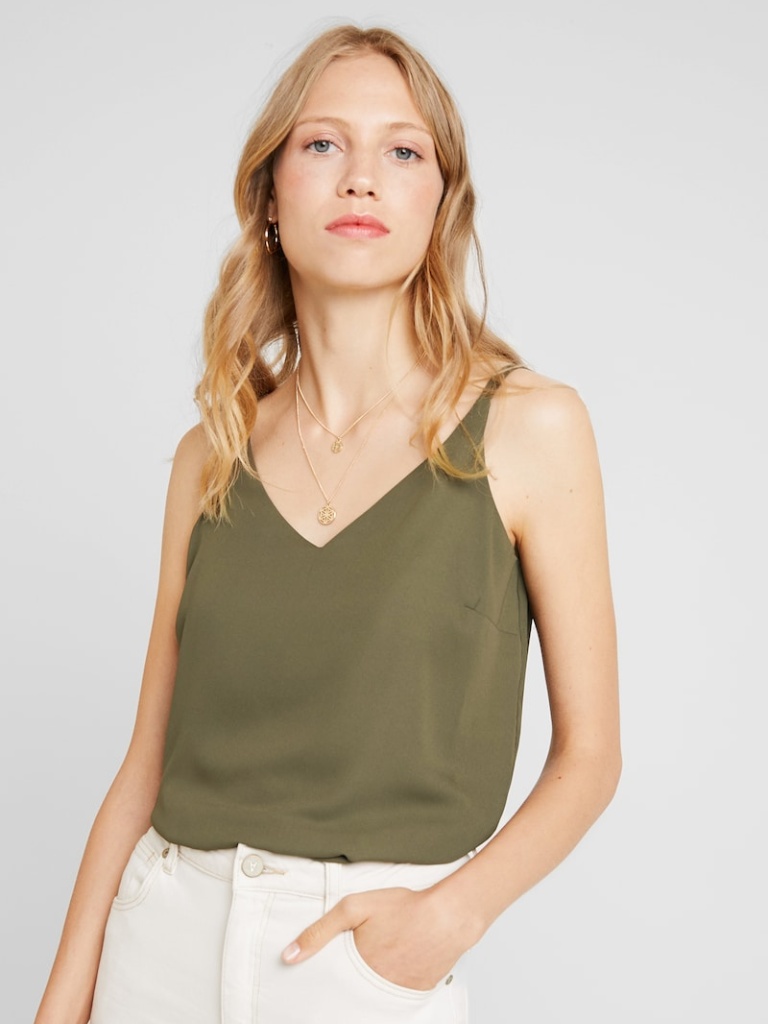
cotton loose sleeveless hip length Fully Tucked in v-neck camisole